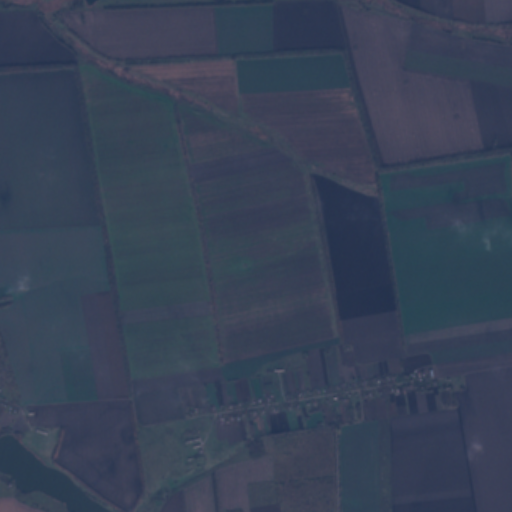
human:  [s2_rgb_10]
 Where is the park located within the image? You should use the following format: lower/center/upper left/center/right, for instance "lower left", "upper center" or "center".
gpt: The park is located in the lower center of the image.
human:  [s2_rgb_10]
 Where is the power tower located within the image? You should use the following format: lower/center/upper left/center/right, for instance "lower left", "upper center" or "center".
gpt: The power tower is located in the upper right of the image.
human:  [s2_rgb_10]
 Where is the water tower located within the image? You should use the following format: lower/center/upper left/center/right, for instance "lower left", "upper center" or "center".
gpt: The water tower is located in the lower center of the image.
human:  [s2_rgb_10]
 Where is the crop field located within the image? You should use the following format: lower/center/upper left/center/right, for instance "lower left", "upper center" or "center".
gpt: There is no crop field in the image.